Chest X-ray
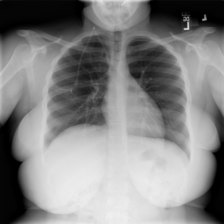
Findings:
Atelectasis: negative
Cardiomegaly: negative
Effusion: negative
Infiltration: negative
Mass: negative
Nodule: negative
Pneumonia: negative
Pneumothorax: negative
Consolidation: negative
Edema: negative
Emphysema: negative
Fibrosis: negative
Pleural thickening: negative
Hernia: negative